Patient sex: F
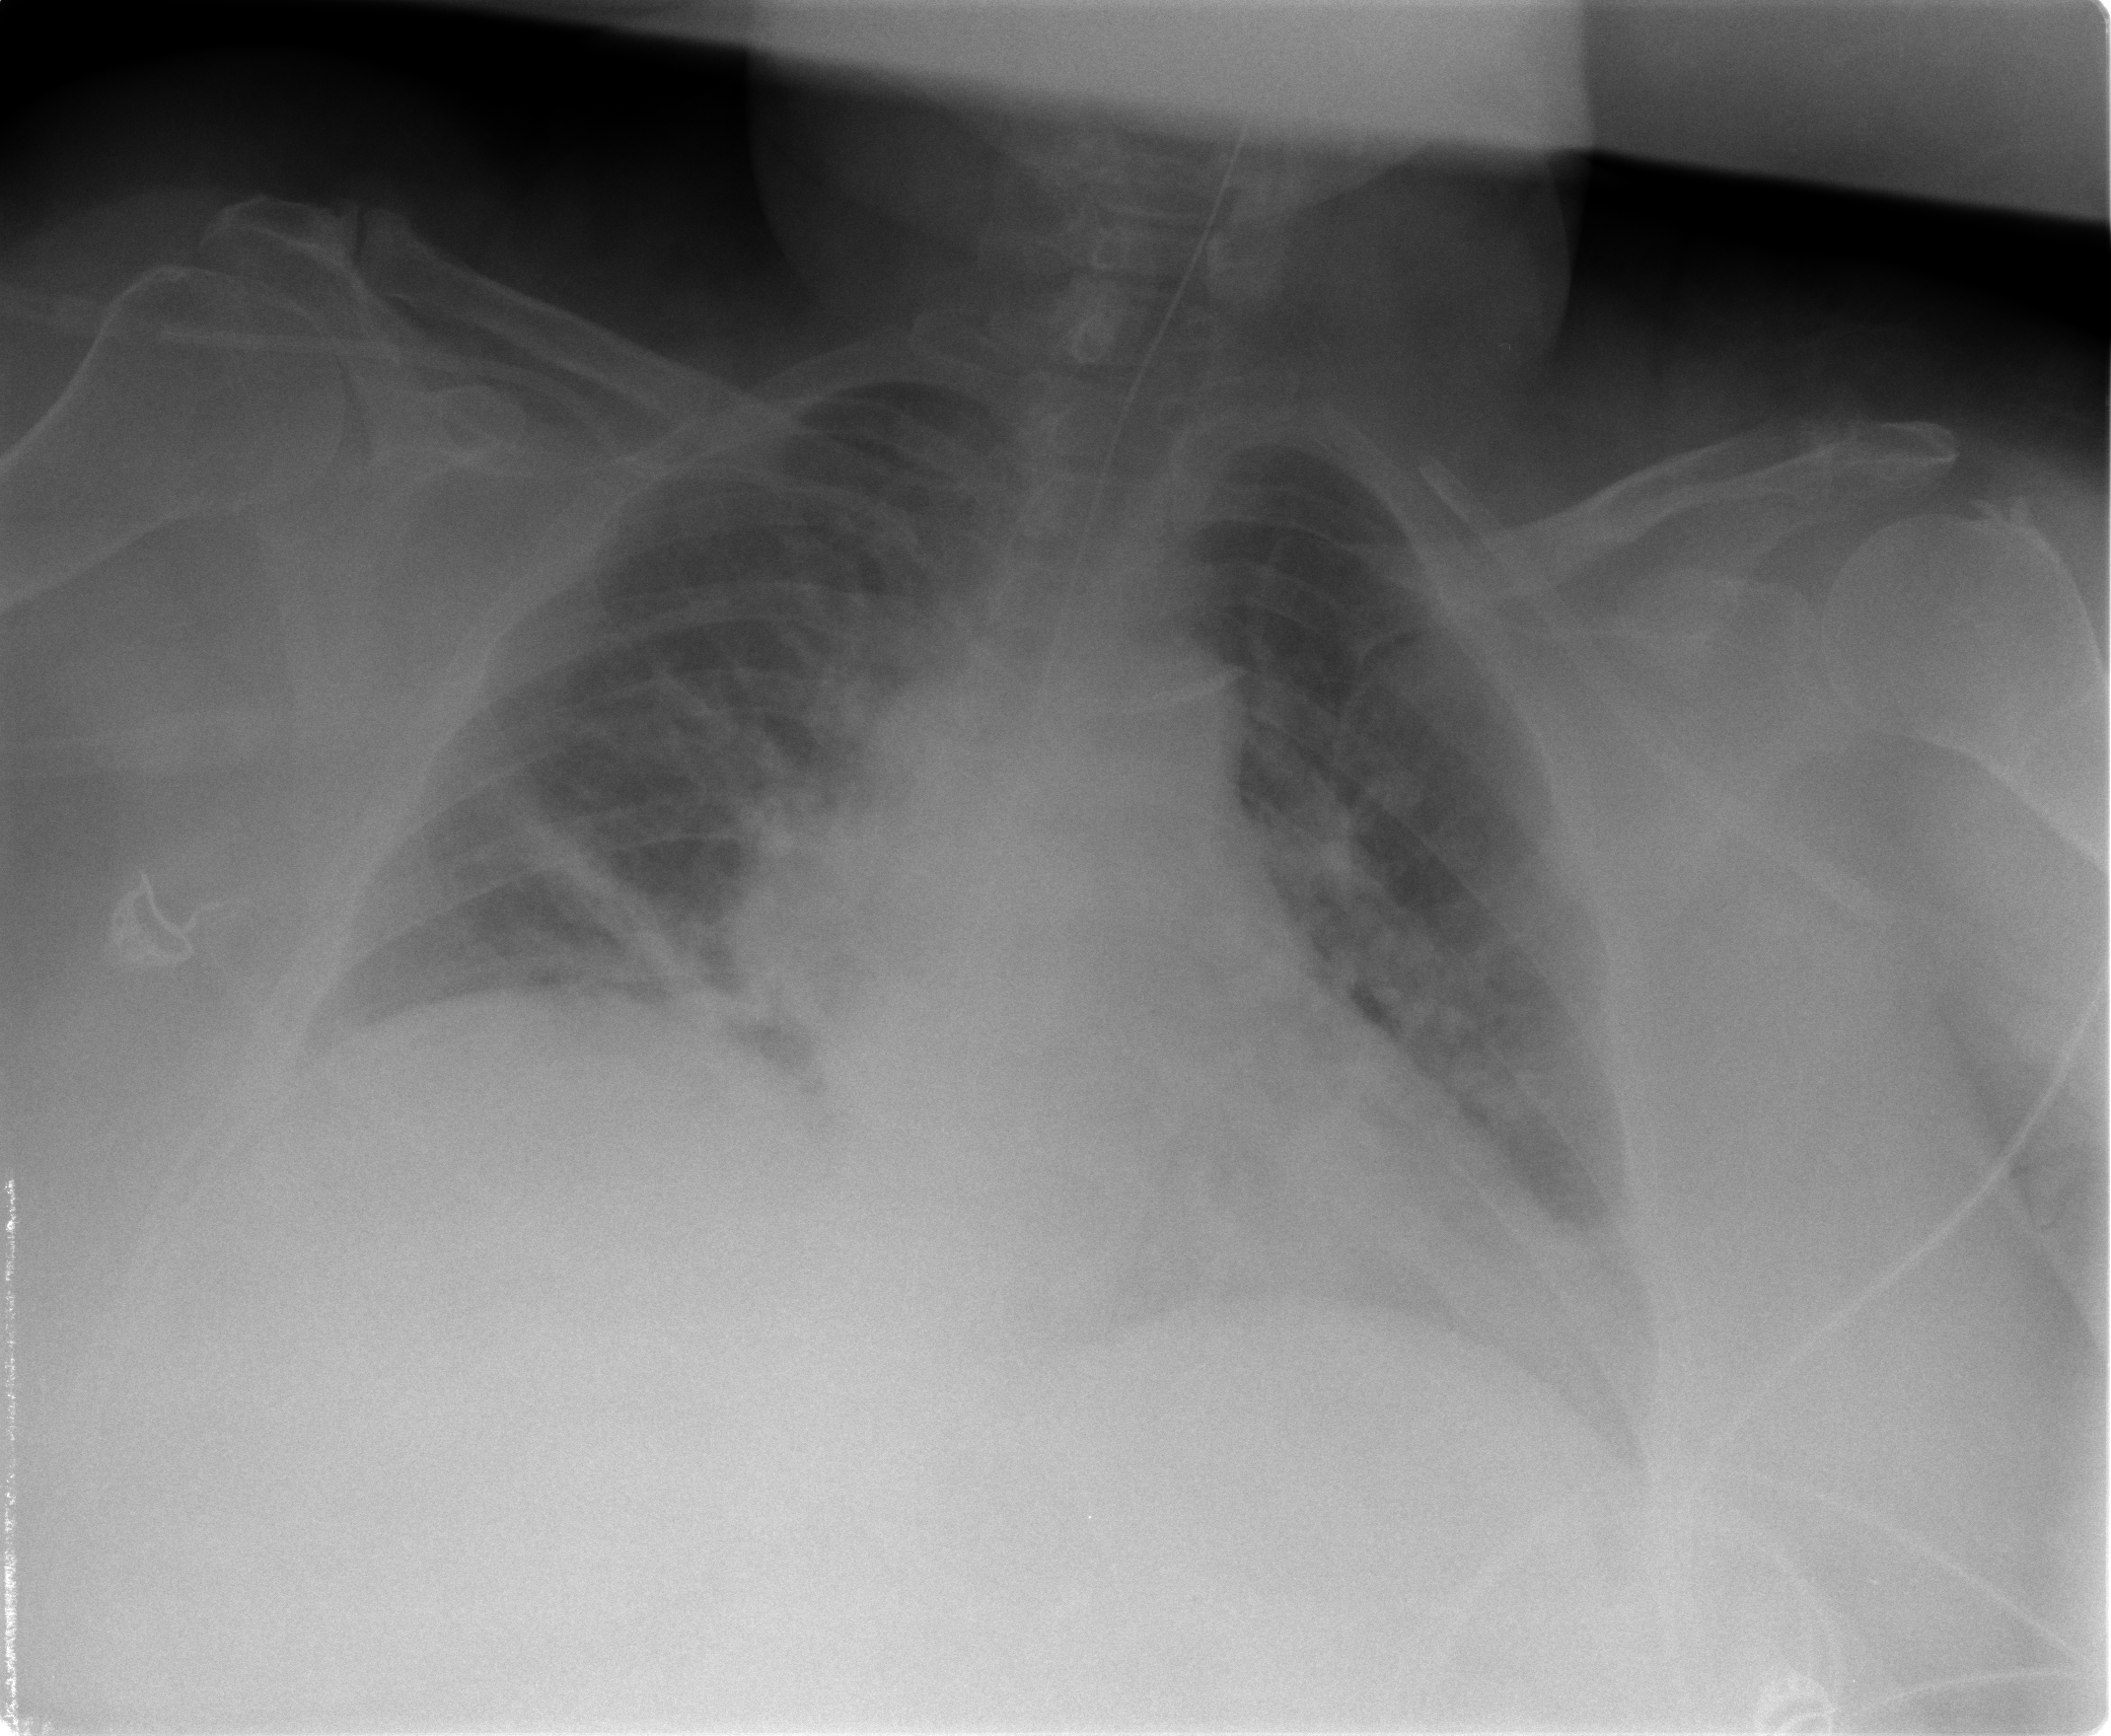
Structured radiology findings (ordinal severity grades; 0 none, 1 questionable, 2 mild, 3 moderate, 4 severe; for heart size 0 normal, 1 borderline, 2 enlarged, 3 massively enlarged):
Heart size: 2
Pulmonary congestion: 2
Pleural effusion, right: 1
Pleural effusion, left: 1
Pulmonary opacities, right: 0
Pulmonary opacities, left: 0
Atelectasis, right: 2
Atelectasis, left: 2